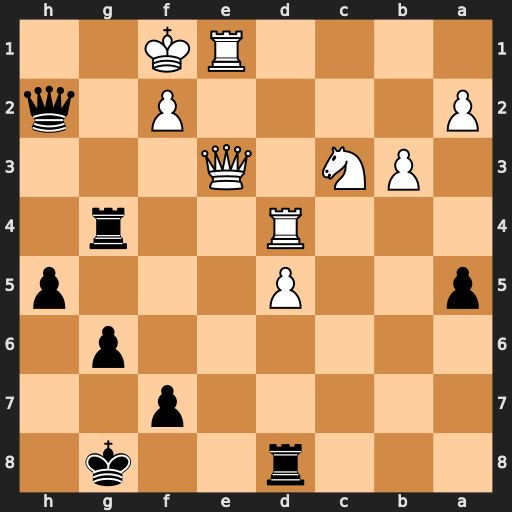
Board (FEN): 3r2k1/5p2/6p1/p2P3p/3R2r1/1PN1Q3/P4P1q/4RK2
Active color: b
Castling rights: -
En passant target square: -
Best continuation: Rxd4 Qxd4 Qh1+ Ke2 Re8+